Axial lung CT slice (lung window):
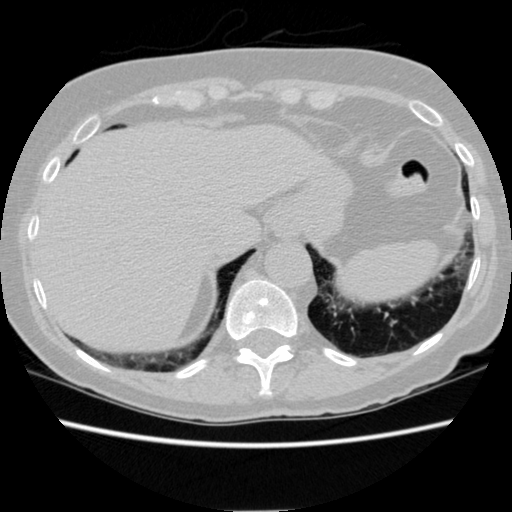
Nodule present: no